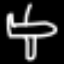
Label: airplane